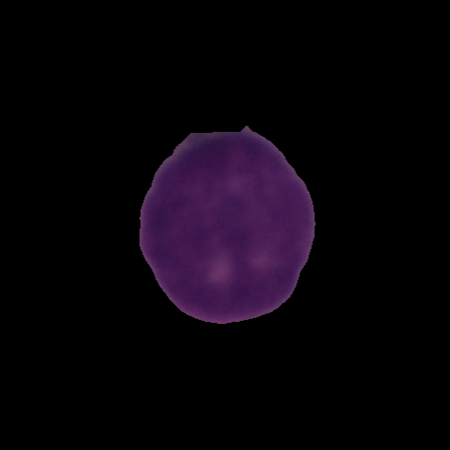
Label: cancer